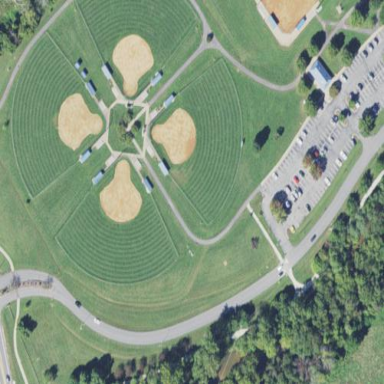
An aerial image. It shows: Baseball pitch for leisure land activities.